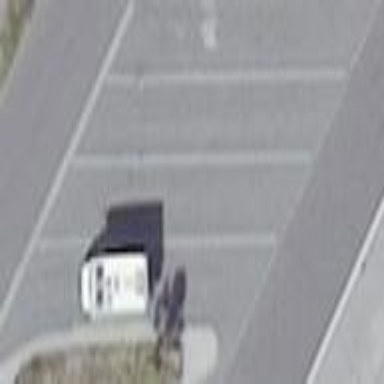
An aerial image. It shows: Parking area with surface.